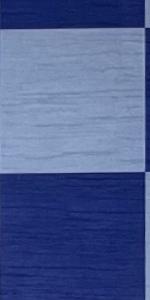
Label: Empty